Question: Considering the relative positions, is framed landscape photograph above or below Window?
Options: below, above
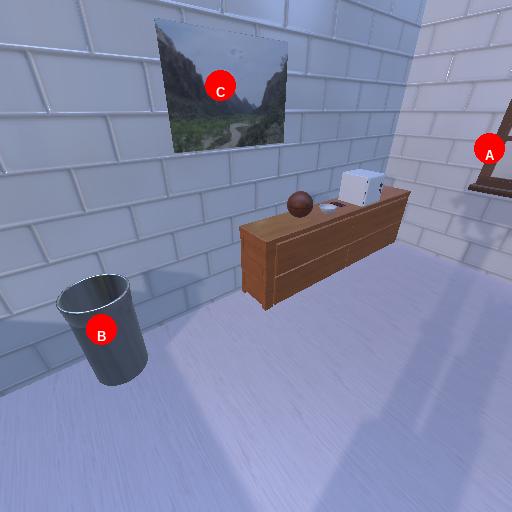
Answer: below